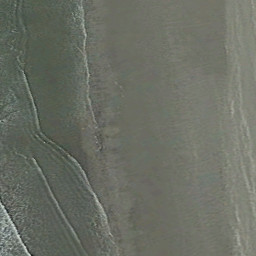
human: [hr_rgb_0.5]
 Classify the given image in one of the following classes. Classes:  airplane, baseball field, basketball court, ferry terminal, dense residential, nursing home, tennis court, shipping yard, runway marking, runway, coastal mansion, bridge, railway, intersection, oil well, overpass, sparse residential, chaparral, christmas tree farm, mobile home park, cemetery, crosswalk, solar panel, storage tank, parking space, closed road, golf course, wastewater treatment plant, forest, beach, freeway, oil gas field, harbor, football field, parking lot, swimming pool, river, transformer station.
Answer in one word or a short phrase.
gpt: beach